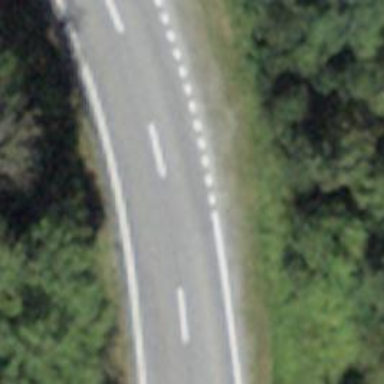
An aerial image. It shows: Secondary road with asphalt surface.